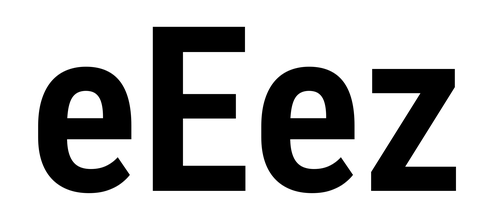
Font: Roboto_Condensed_SemiBold